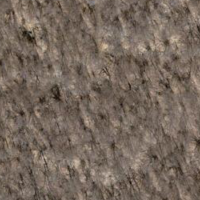
EUNIS habitat code: 41
Species observed at this site:
Vincetoxicum hirundinaria